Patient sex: M
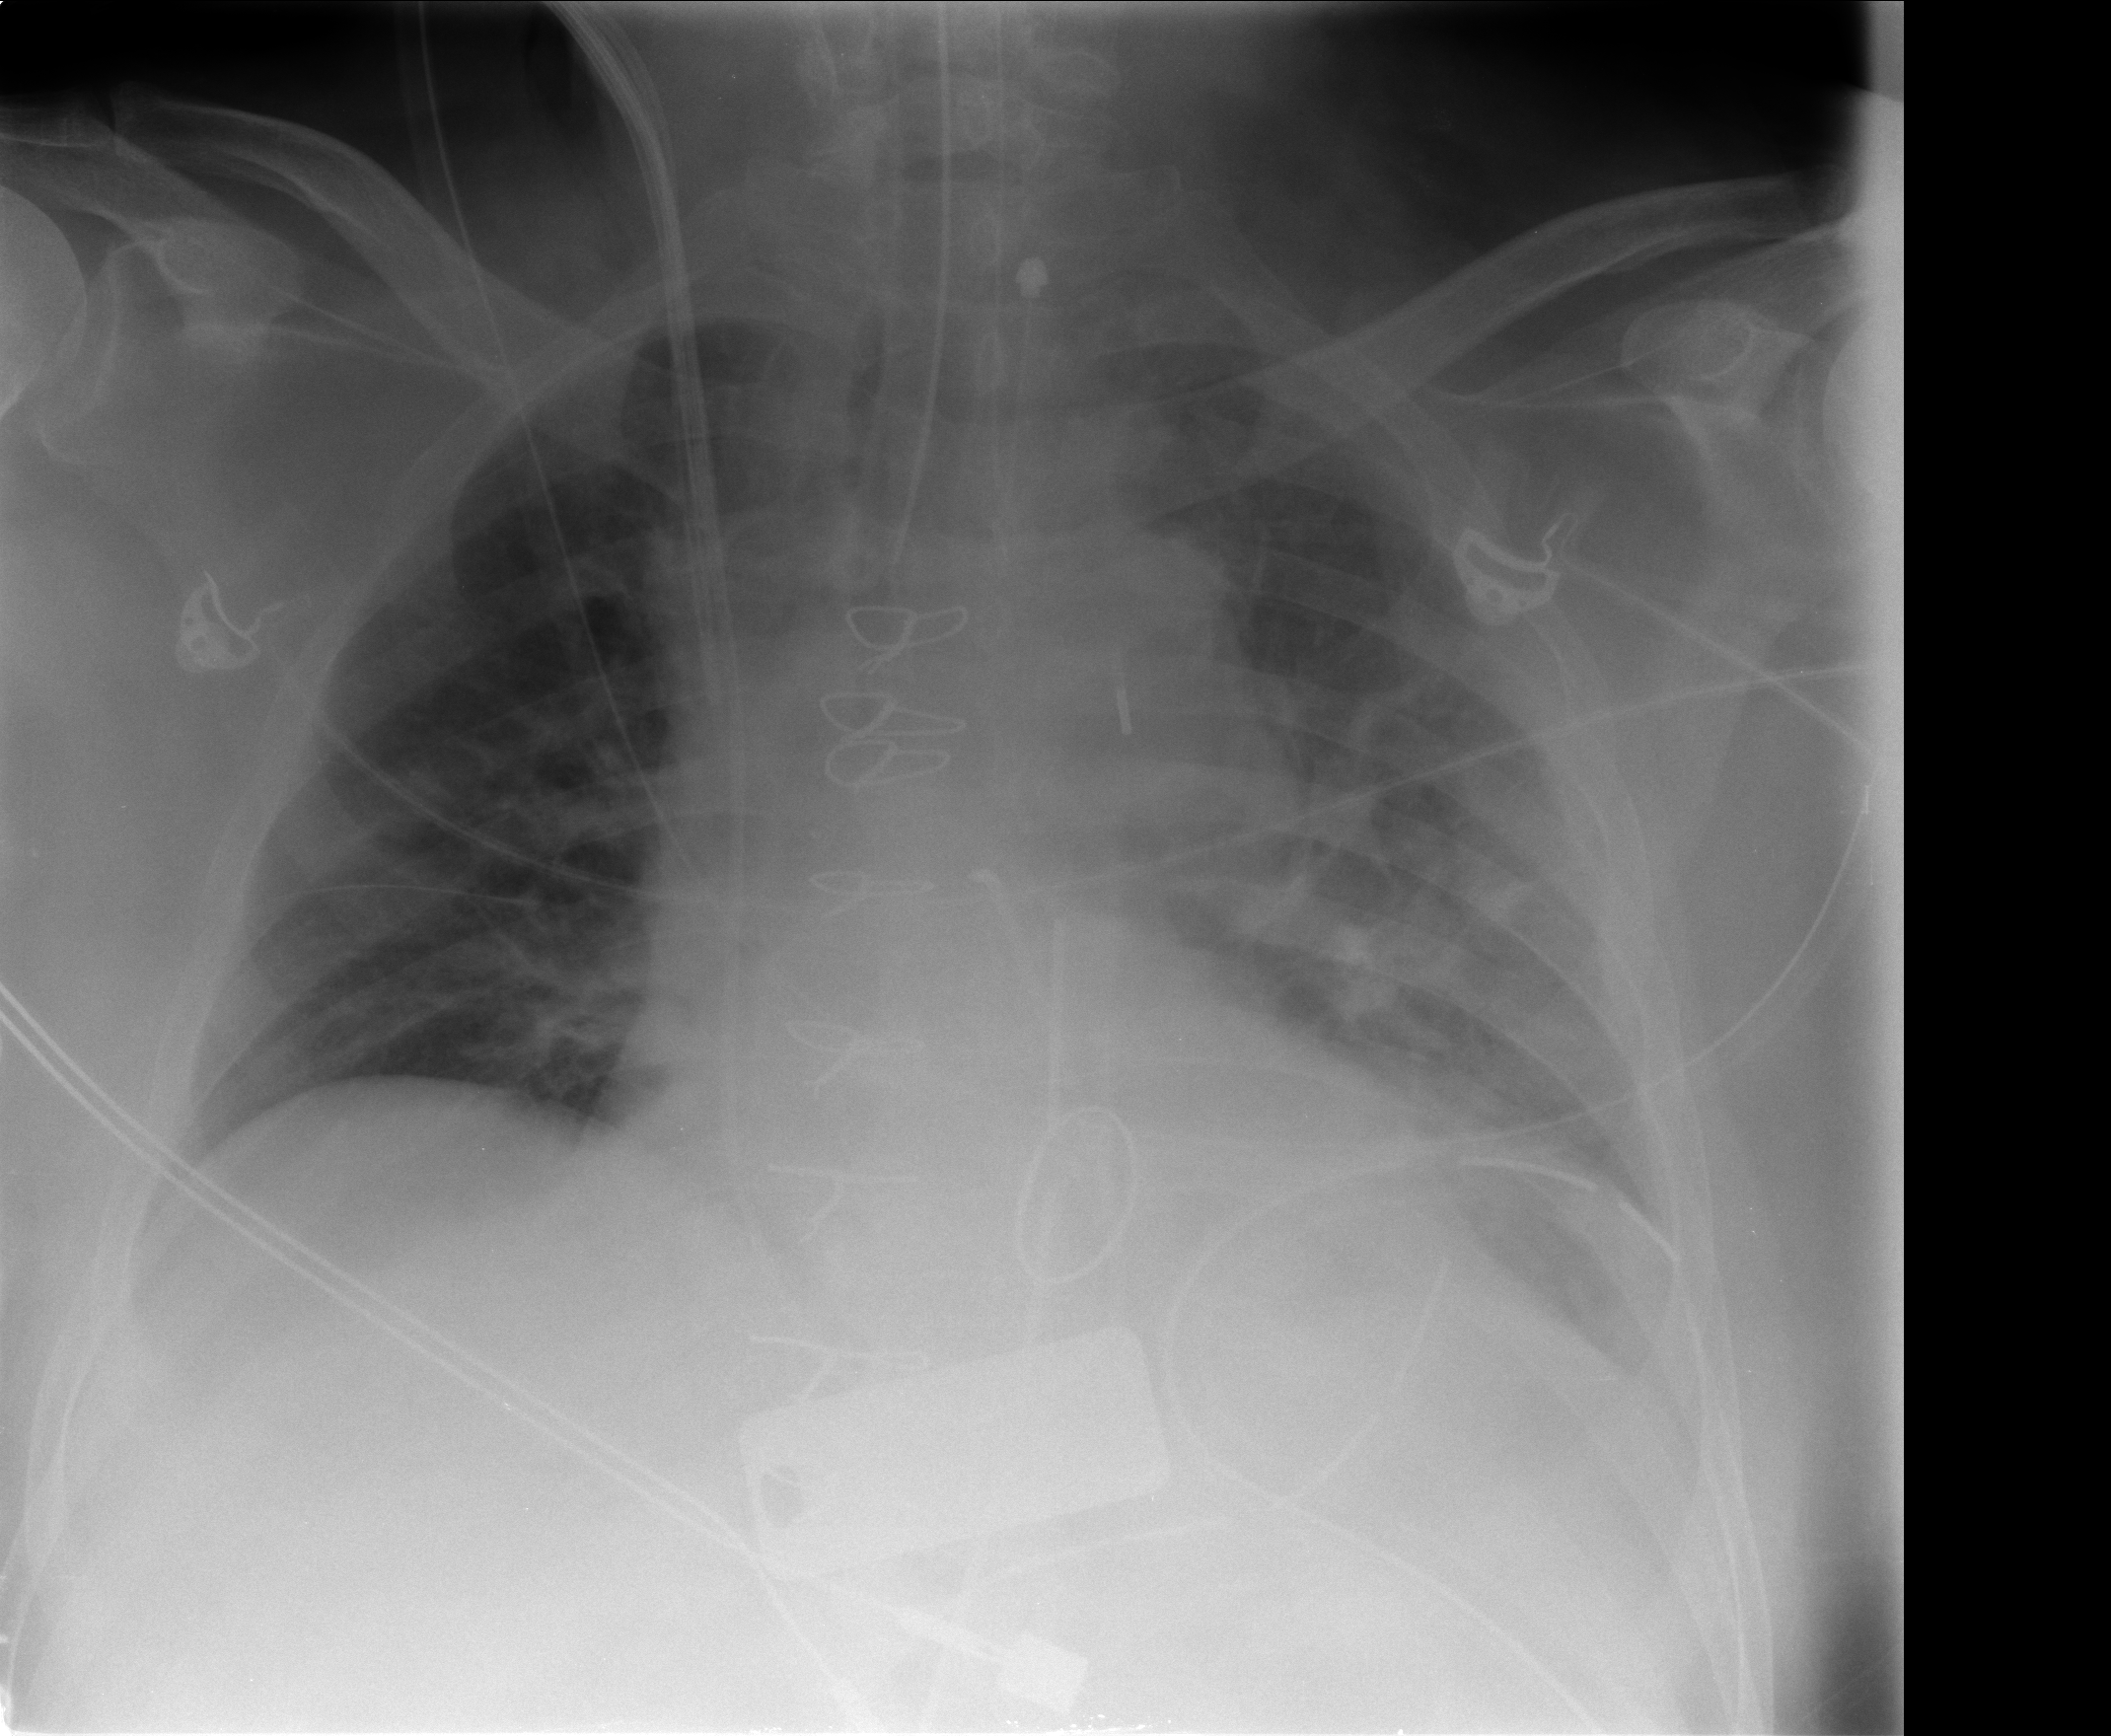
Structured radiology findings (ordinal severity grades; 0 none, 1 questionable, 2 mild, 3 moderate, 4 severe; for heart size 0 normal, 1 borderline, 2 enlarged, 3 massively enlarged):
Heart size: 0
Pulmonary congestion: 2
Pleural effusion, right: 0
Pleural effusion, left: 2
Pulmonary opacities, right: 0
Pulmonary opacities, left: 2
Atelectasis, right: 0
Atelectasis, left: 0